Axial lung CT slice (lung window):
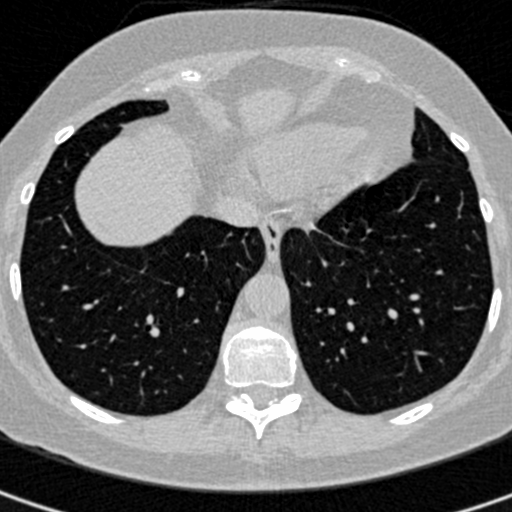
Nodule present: no